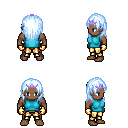
a pixel art fantasy rpg character, male body template, human, dark skin, teal sleeveless shirt, gold greaves, white cyan long hairstyle, purple tiara, gold gloves, four views (front, back, left, right), 2x2 character sprite sheet, small pixel art, hard edges, no anti-aliasing